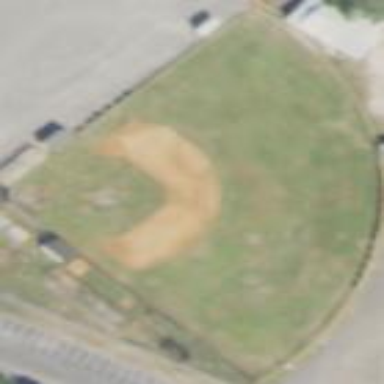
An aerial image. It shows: Baseball pitch for leisure land.